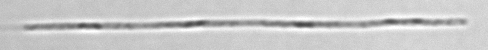
Label: Leptocylindrus